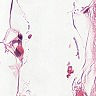
Metastatic tissue present: no